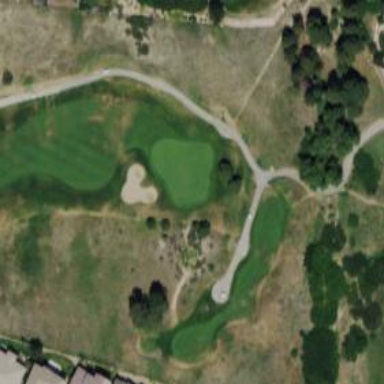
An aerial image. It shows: Grassy area designated as golf tee.